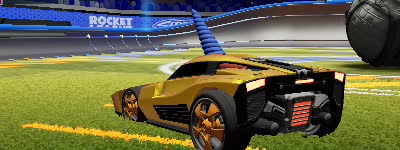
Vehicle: breakout